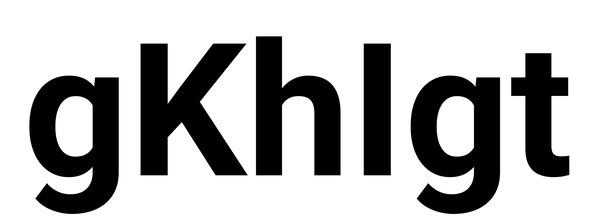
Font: Roboto_Bold